Question: I've just updated from Eclipse Juno to Kepler. What happened to the Eclipse perspective layout and how can I restore it to fill the entire window?

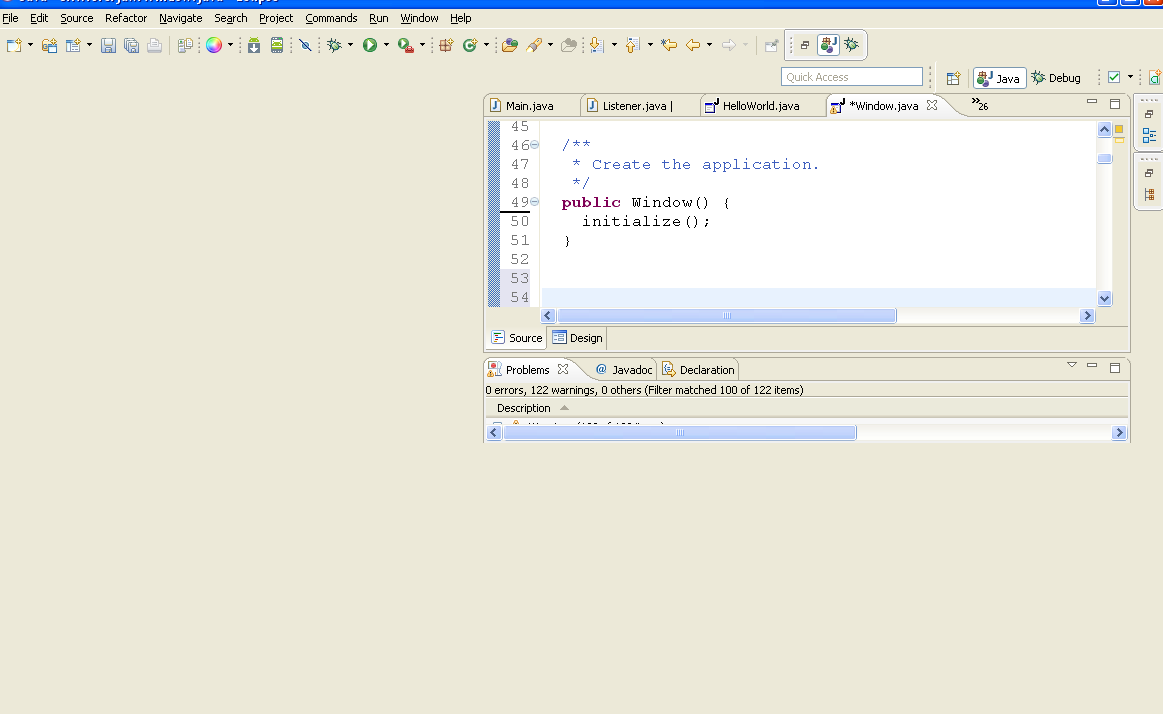
Answer: From the image provided you do indeed have a minimized perspective stack...it's the far right toolbar at the top of the image that has just the icons for the java and debug perspectives. If you click on its 'restore' button the actual perspective will re-appear.
What it looks like is that you have the 'Welcome' (Intro) screen up and maximized (thus the minimized perspective stack). If you were to click the selected item in that top right toolbar the 'fly out' perspective would go away allowing access to the view's restore (un-maximize) button.
Not sure why the Intro's blank though...;-)